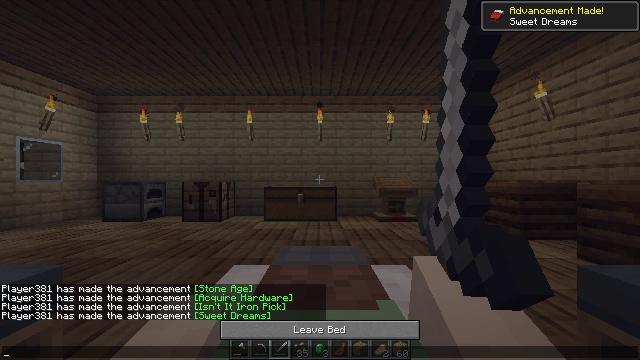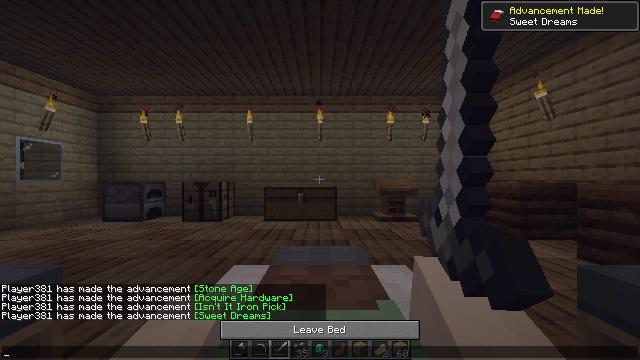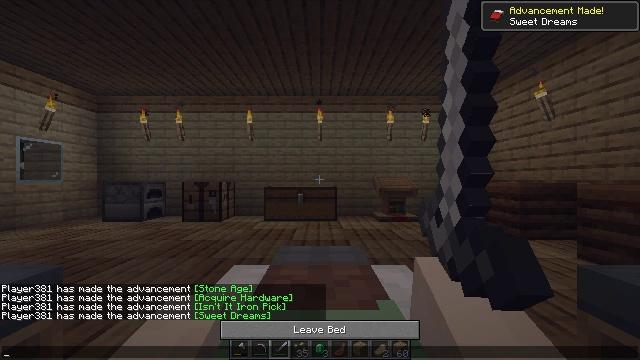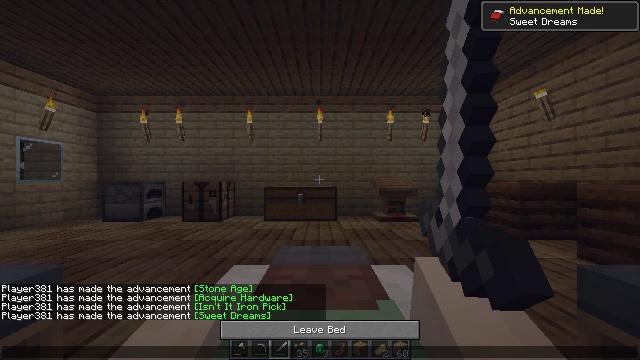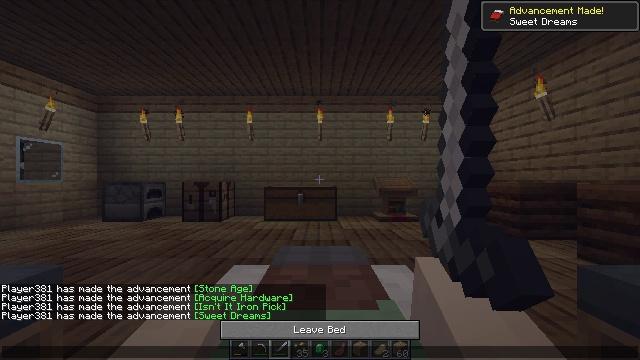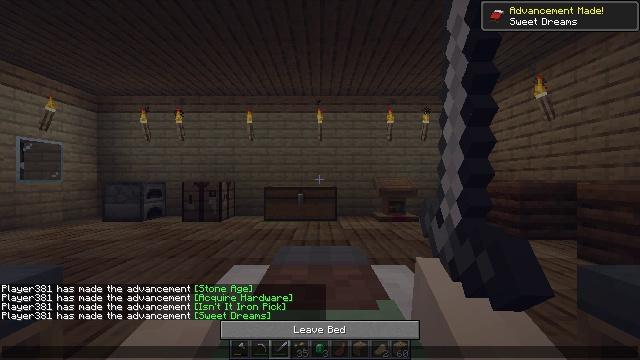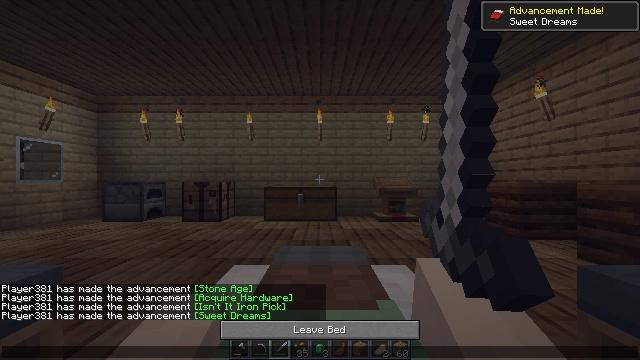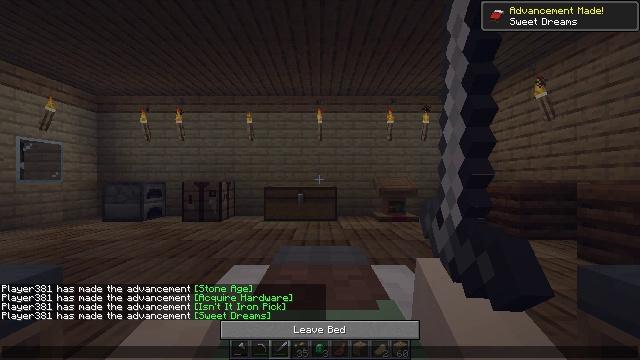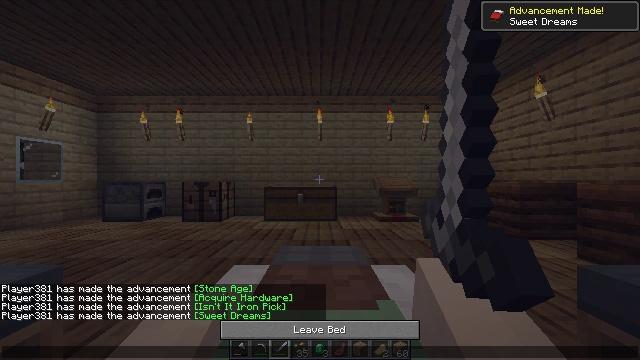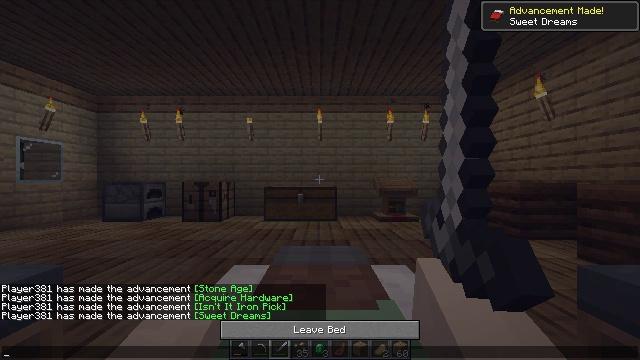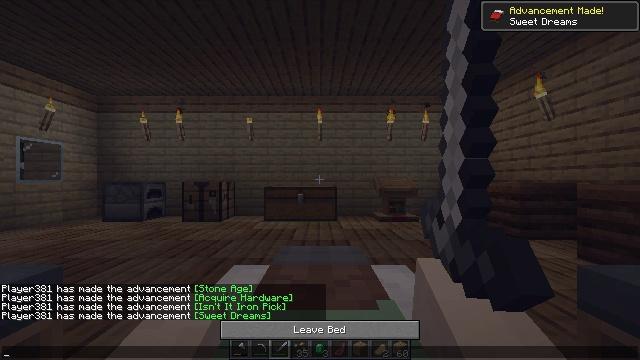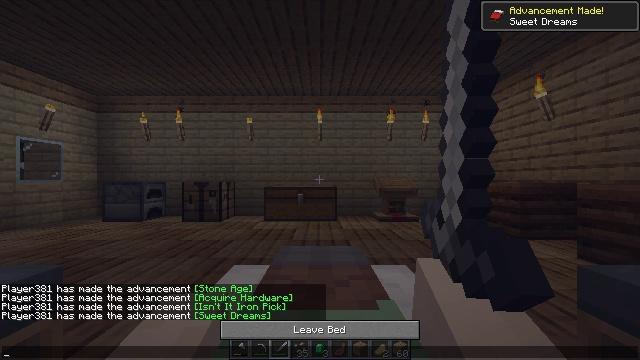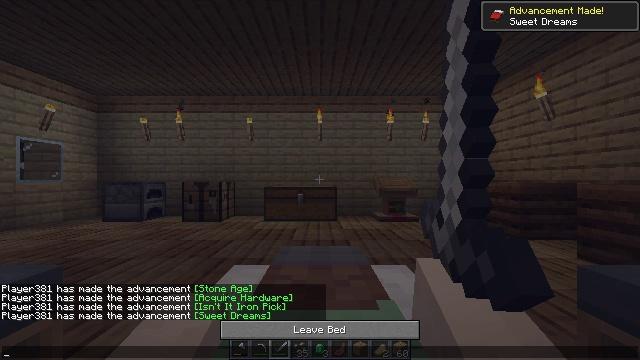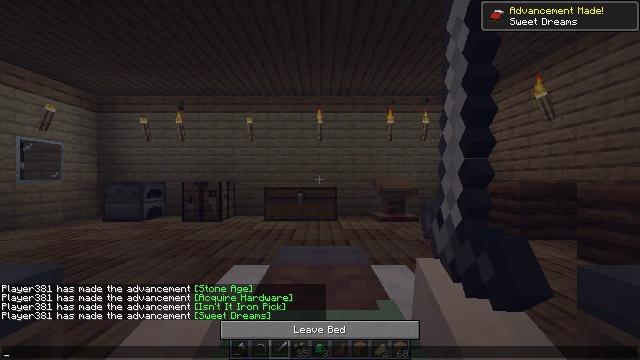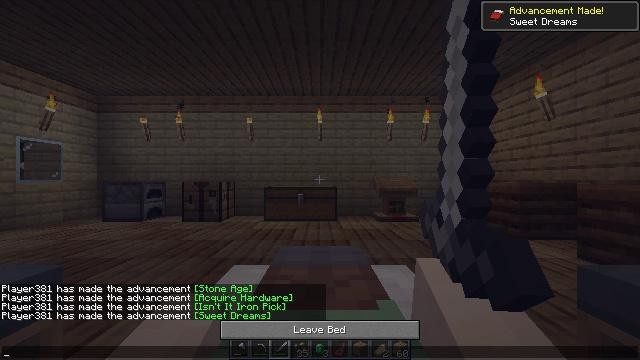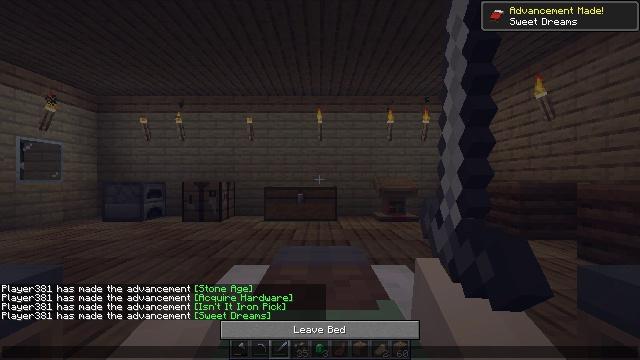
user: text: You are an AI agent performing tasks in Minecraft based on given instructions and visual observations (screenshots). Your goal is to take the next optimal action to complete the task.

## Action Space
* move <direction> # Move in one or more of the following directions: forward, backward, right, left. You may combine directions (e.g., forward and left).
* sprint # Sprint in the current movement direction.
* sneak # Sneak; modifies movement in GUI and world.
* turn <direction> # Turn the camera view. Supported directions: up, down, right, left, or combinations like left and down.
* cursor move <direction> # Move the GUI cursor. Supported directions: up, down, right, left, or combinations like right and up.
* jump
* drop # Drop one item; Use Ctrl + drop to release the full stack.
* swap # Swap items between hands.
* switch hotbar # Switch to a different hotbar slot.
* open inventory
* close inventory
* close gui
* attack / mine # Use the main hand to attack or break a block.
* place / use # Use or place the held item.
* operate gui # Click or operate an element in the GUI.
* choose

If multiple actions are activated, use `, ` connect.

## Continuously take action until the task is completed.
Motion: motion action
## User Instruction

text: Harvest beetroots from the farm.
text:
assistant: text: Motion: no_op
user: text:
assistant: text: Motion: no_op
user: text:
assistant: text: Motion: no_op
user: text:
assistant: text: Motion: no_op
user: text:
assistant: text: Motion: no_op
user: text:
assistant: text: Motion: no_op
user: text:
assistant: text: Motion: no_op
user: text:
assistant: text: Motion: no_op
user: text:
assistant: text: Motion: no_op
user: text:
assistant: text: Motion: no_op
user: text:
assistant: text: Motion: no_op
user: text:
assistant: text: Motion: no_op
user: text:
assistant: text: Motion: no_op
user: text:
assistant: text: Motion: no_op
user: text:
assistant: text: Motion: no_op
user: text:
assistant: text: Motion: no_op
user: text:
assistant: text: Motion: no_op
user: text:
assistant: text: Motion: no_op
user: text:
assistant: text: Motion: no_op
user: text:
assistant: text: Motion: no_op
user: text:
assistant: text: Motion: no_op
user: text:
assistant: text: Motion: no_op
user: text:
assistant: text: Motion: no_op
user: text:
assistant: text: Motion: no_op
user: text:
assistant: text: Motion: no_op
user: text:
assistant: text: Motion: no_op
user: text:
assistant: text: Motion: no_op
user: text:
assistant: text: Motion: no_op
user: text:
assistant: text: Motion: no_op
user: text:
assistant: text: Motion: no_op